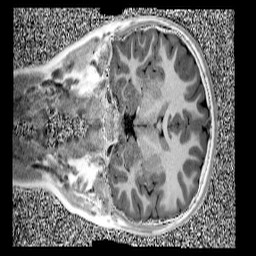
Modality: UNIT1
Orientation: coronal
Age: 10
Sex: female
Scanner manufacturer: siemens
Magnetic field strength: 3 T
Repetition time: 4 s
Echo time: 0.00299 s